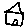
Label: house